Полдень. По горизонтальному участку шоссе, ведущему строго на северо-восток, движется фургон. По задней стенке фургона мелькают тени деревьев, находящихся на обочине дороги. Если тень верхушки какого-либо дерева пробегает от одного угла задней стенки по диагонали до другого угла, то на это уходит $0.1~с$.
Нарисуйте, как движется тень верхушки дерева в этом случае.
Как движутся тени других верхушек?
Найдите скорость фургона и высоту Солнца над горизонтом (высота Солнца измеряется в градусах). Задняя стенка фургона вертикальна и имеет размеры $2.0~м$ по вертикали и $2.5~м$ по горизонтали.
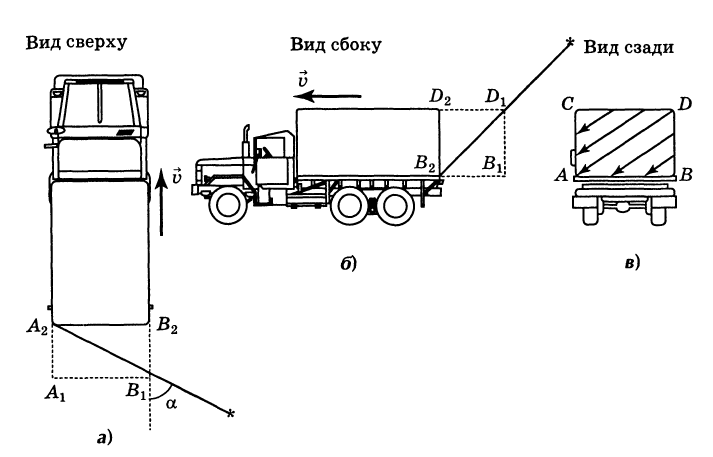
Нарисуйте, как движется тень верхушки дерева в этом случае.
Решение: На двух рисунках (вид сверху и вид сбоку) изображена схема движения фургона (см. рисунки $а$ и $б$).  Отметим на каждом из этих рисунков по два положения задней стенки фургона: $(1)$ в тот момент, когда тень верхушки дерева начинает движение по стенке и $(2)$ в тот момент, когда она завершает это движение. Из первого рисунка видно, что тень должна двигаться справа налево, а из второго — сверху вниз, т.е. от точки $D$ к точке $A$ (см. рисунок $в$). Другие тени будут двигаться параллельно этой линии. Обозначим время пробегания тени по задней стенке через $\tau$, скорость фургона — через $v$, угол между направлением дороги и азимутом направления на Солнце (в нашем случае, поскольку дело происходит ровно в полдень — это направление Север-Юг) — через $\alpha$, а высоту Солнца над горизонтом — через $\beta$, тогда будут справедливы следующие соотношения:$$v= \frac{A_{1} A_{2}}{\tau}, \quad \operatorname{tg} \alpha=\frac{A B}{A_{1} A_{2}}, \quad \operatorname{tg} \beta=\frac{B D}{A_{2} B_{1}} \\\left|A_{1} A_{2}\right|^{2}+|A B|^{2}=\left|A_{2} B_{1}\right|^{2}.$$Поскольку в нашем случае $\tau=0.1~с$, $\alpha=45^{\circ}$, $|A B|=|A_{1} A_{2}|=2.5~м$, $|B D|=2.0~м$, получаем$$v=\frac{2.5~м}{0.1~с}=25~м/с=90~км/ч,\\\operatorname{tg} \beta=\frac{2~м}{\sqrt{12.5}~м} \approx 0.57, \qquad \beta \approx 30^{\circ}.$$
Ответ: См. рис. $в$ решения.

Как движутся тени других верхушек?
Ответ: См. рис. $в$ решения.

Найдите скорость фургона и высоту Солнца над горизонтом (высота Солнца измеряется в градусах).
Ответ: $$v=\frac{2.5~м}{0.1~с}=25~м/с=90~км/ч$$$$\beta \approx 30^{\circ}$$
Темы:
T, Кинематика, Тень, Всероссийские, Геометрия